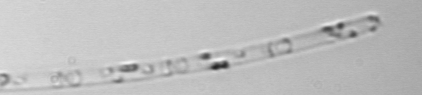
Label: Cerataulina_pelagica